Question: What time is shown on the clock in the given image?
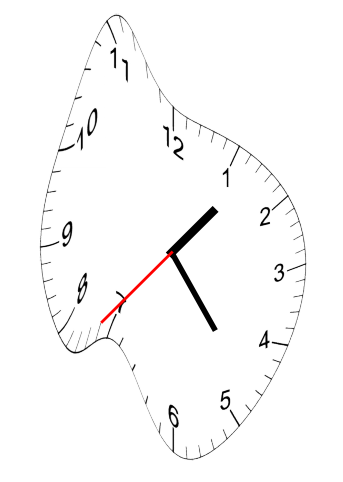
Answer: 01:23:37